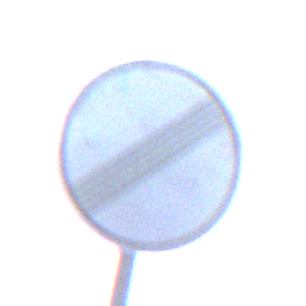
Verkehrszeichen: EndeSaemtlicherBegrenzungen
Umgebung: Outdoor, Urban
Tageszeit: Dawn
Wetter: Clear
Licht: Natural
Jahreszeit: NotSpecified
Kontrast: LowContrast